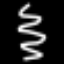
Label: squiggle